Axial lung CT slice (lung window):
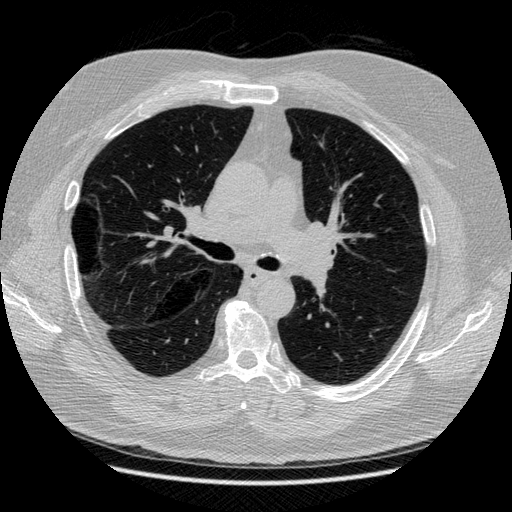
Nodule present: no